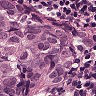
Metastatic tissue present: yes